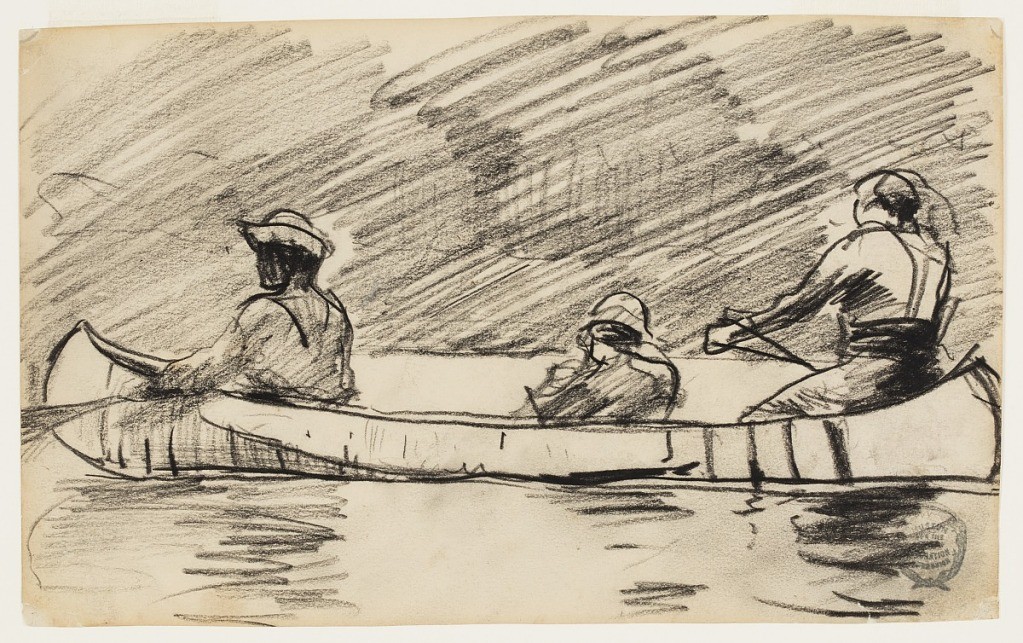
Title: Canoe with Three Men
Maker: Winslow Homer, American, 1836–1910
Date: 1897
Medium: Crayon on paper
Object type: Drawing
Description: Sketch of three male figures in a canoe.